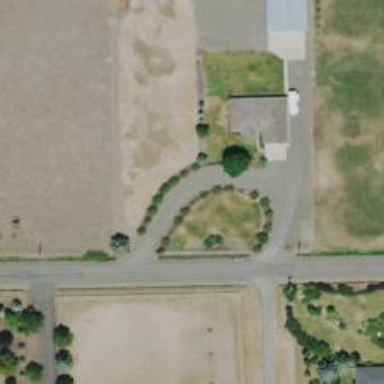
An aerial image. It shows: Driveway leading to service road.